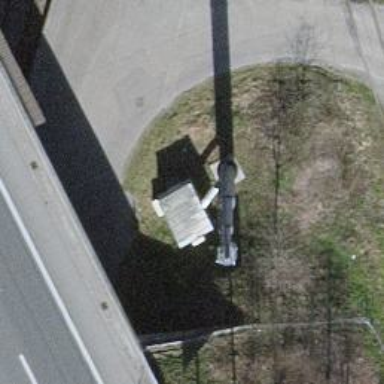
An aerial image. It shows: Mast structure.